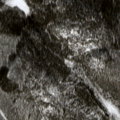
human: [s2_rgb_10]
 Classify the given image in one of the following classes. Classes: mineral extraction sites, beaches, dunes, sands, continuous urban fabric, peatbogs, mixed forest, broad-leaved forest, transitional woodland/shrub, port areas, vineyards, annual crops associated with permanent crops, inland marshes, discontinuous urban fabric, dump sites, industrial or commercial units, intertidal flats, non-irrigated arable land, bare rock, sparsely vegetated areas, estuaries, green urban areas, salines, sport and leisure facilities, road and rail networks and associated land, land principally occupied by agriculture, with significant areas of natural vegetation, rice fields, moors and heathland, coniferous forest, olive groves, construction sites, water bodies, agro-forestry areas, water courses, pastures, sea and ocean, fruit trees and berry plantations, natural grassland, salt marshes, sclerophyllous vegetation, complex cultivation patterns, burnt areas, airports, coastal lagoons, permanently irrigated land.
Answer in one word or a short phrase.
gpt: coniferous forest, transitional woodland/shrub